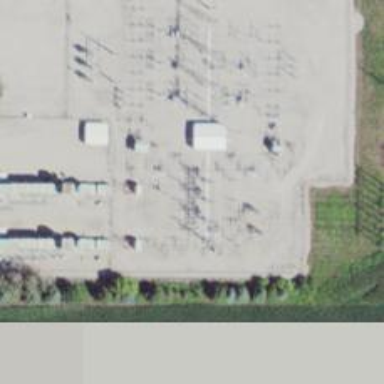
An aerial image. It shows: Switch for power supply.